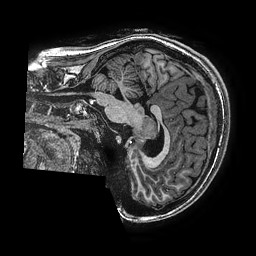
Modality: T1w
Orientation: sagittal
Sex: female
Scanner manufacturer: ge
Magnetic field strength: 3 T
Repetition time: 0.00766 s
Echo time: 0.003476 s